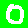
Digit: 0